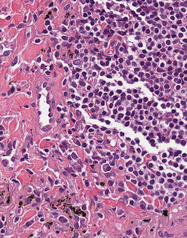
Tumor epithelial tissue: no
Tumor-associated stroma tissue: yes
Normal tissue: no